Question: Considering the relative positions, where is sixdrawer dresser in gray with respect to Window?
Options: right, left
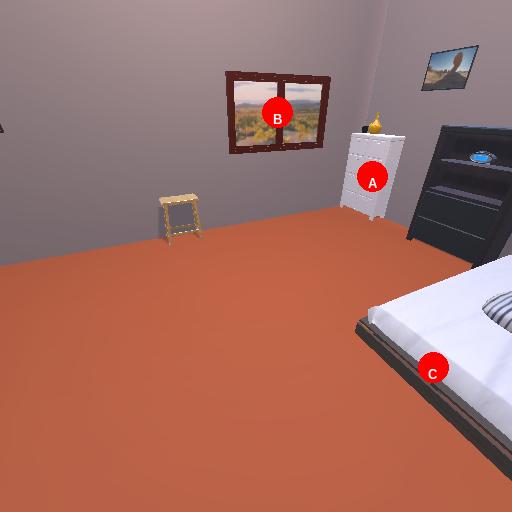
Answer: right